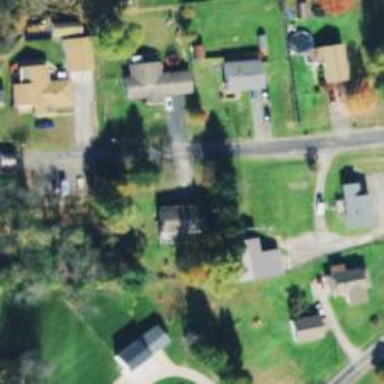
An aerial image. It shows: Driveway.